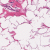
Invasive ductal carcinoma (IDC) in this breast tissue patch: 0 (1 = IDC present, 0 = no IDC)